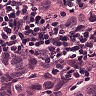
Metastatic tissue present: yes